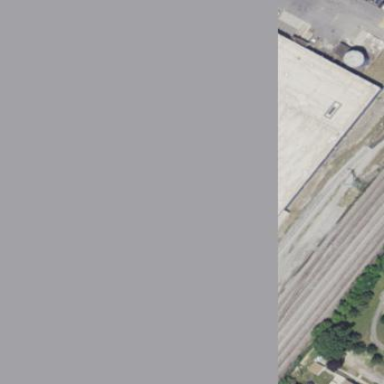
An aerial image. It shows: Warehouse.